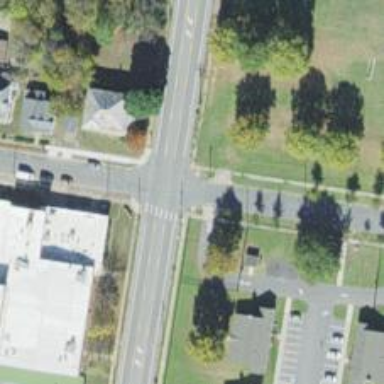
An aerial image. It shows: Unmarked crossing on the road.